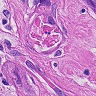
Metastatic tissue present: yes